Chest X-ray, PA view. Patient: 53 years old, sex M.
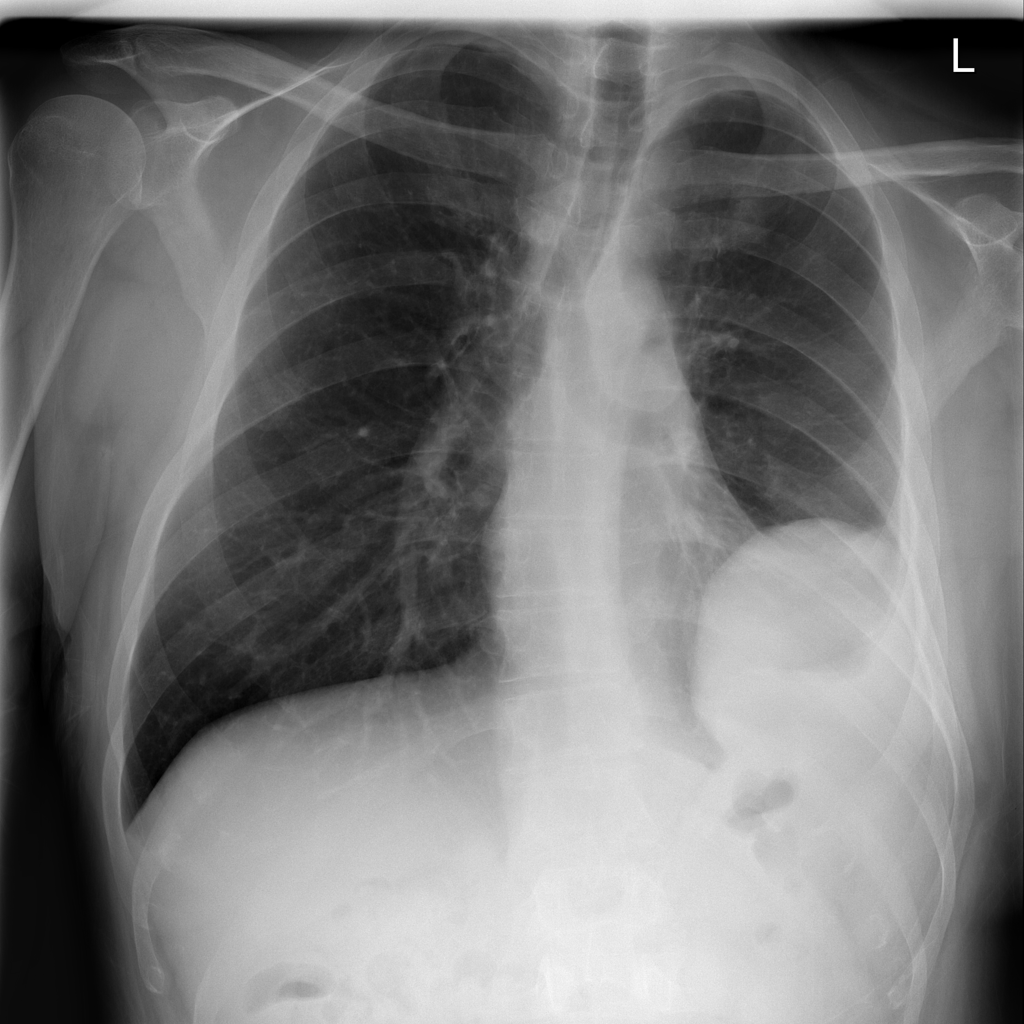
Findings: Atelectasis, Effusion, Mass